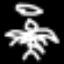
Label: angel